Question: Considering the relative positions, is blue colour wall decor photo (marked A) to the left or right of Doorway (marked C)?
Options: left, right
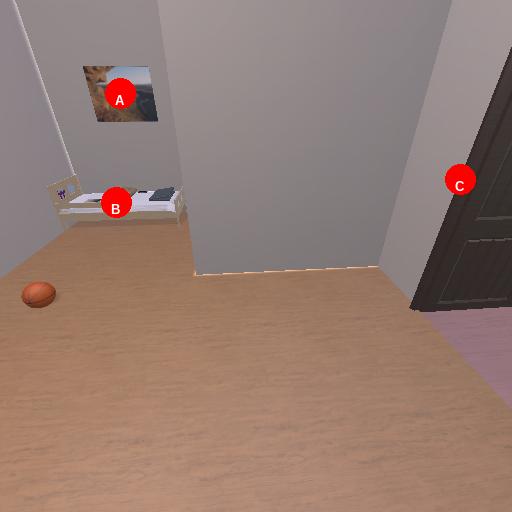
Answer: left